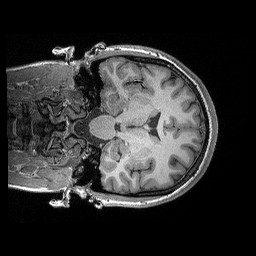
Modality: T1w
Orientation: coronal
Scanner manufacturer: siemens
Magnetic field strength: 3 T
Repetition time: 2.3 s
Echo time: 0.00298 s